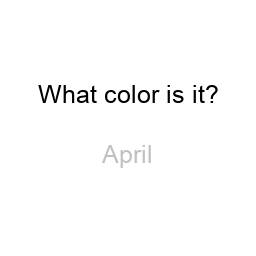
Color: silver
Background color: white
Question text color: black